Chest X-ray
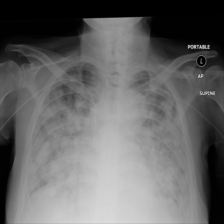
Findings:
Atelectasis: negative
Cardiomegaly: negative
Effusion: positive
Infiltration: positive
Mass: negative
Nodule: negative
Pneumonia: negative
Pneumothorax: negative
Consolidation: negative
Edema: positive
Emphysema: negative
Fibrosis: negative
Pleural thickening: negative
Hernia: negative